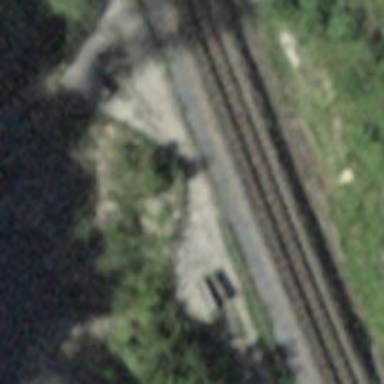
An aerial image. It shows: Bench.